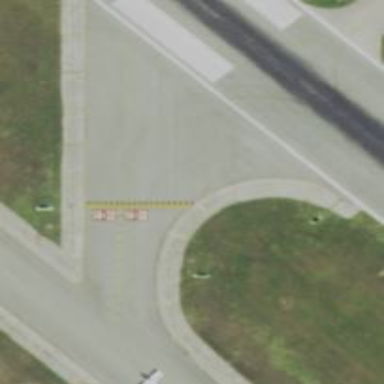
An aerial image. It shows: View of taxiway at the airport.